Interaction volume radius: 5 \u00c5
Interaction volume height: 20 \u00c5
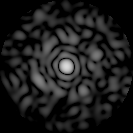
Disorder parameter: 0.8303